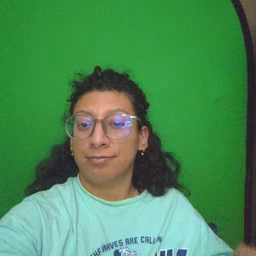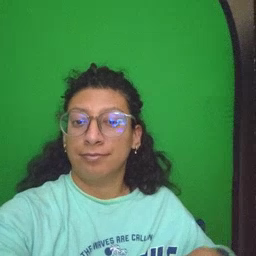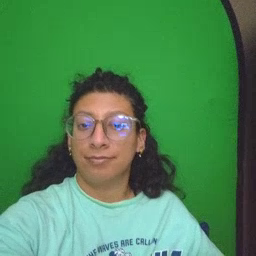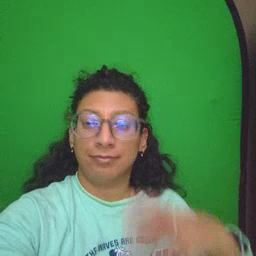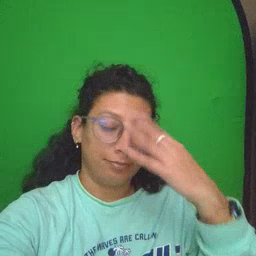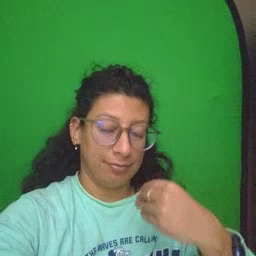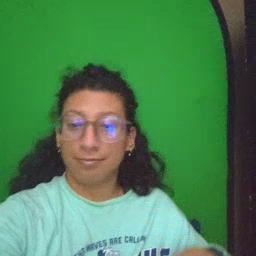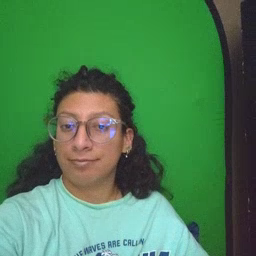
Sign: sleep